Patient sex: M
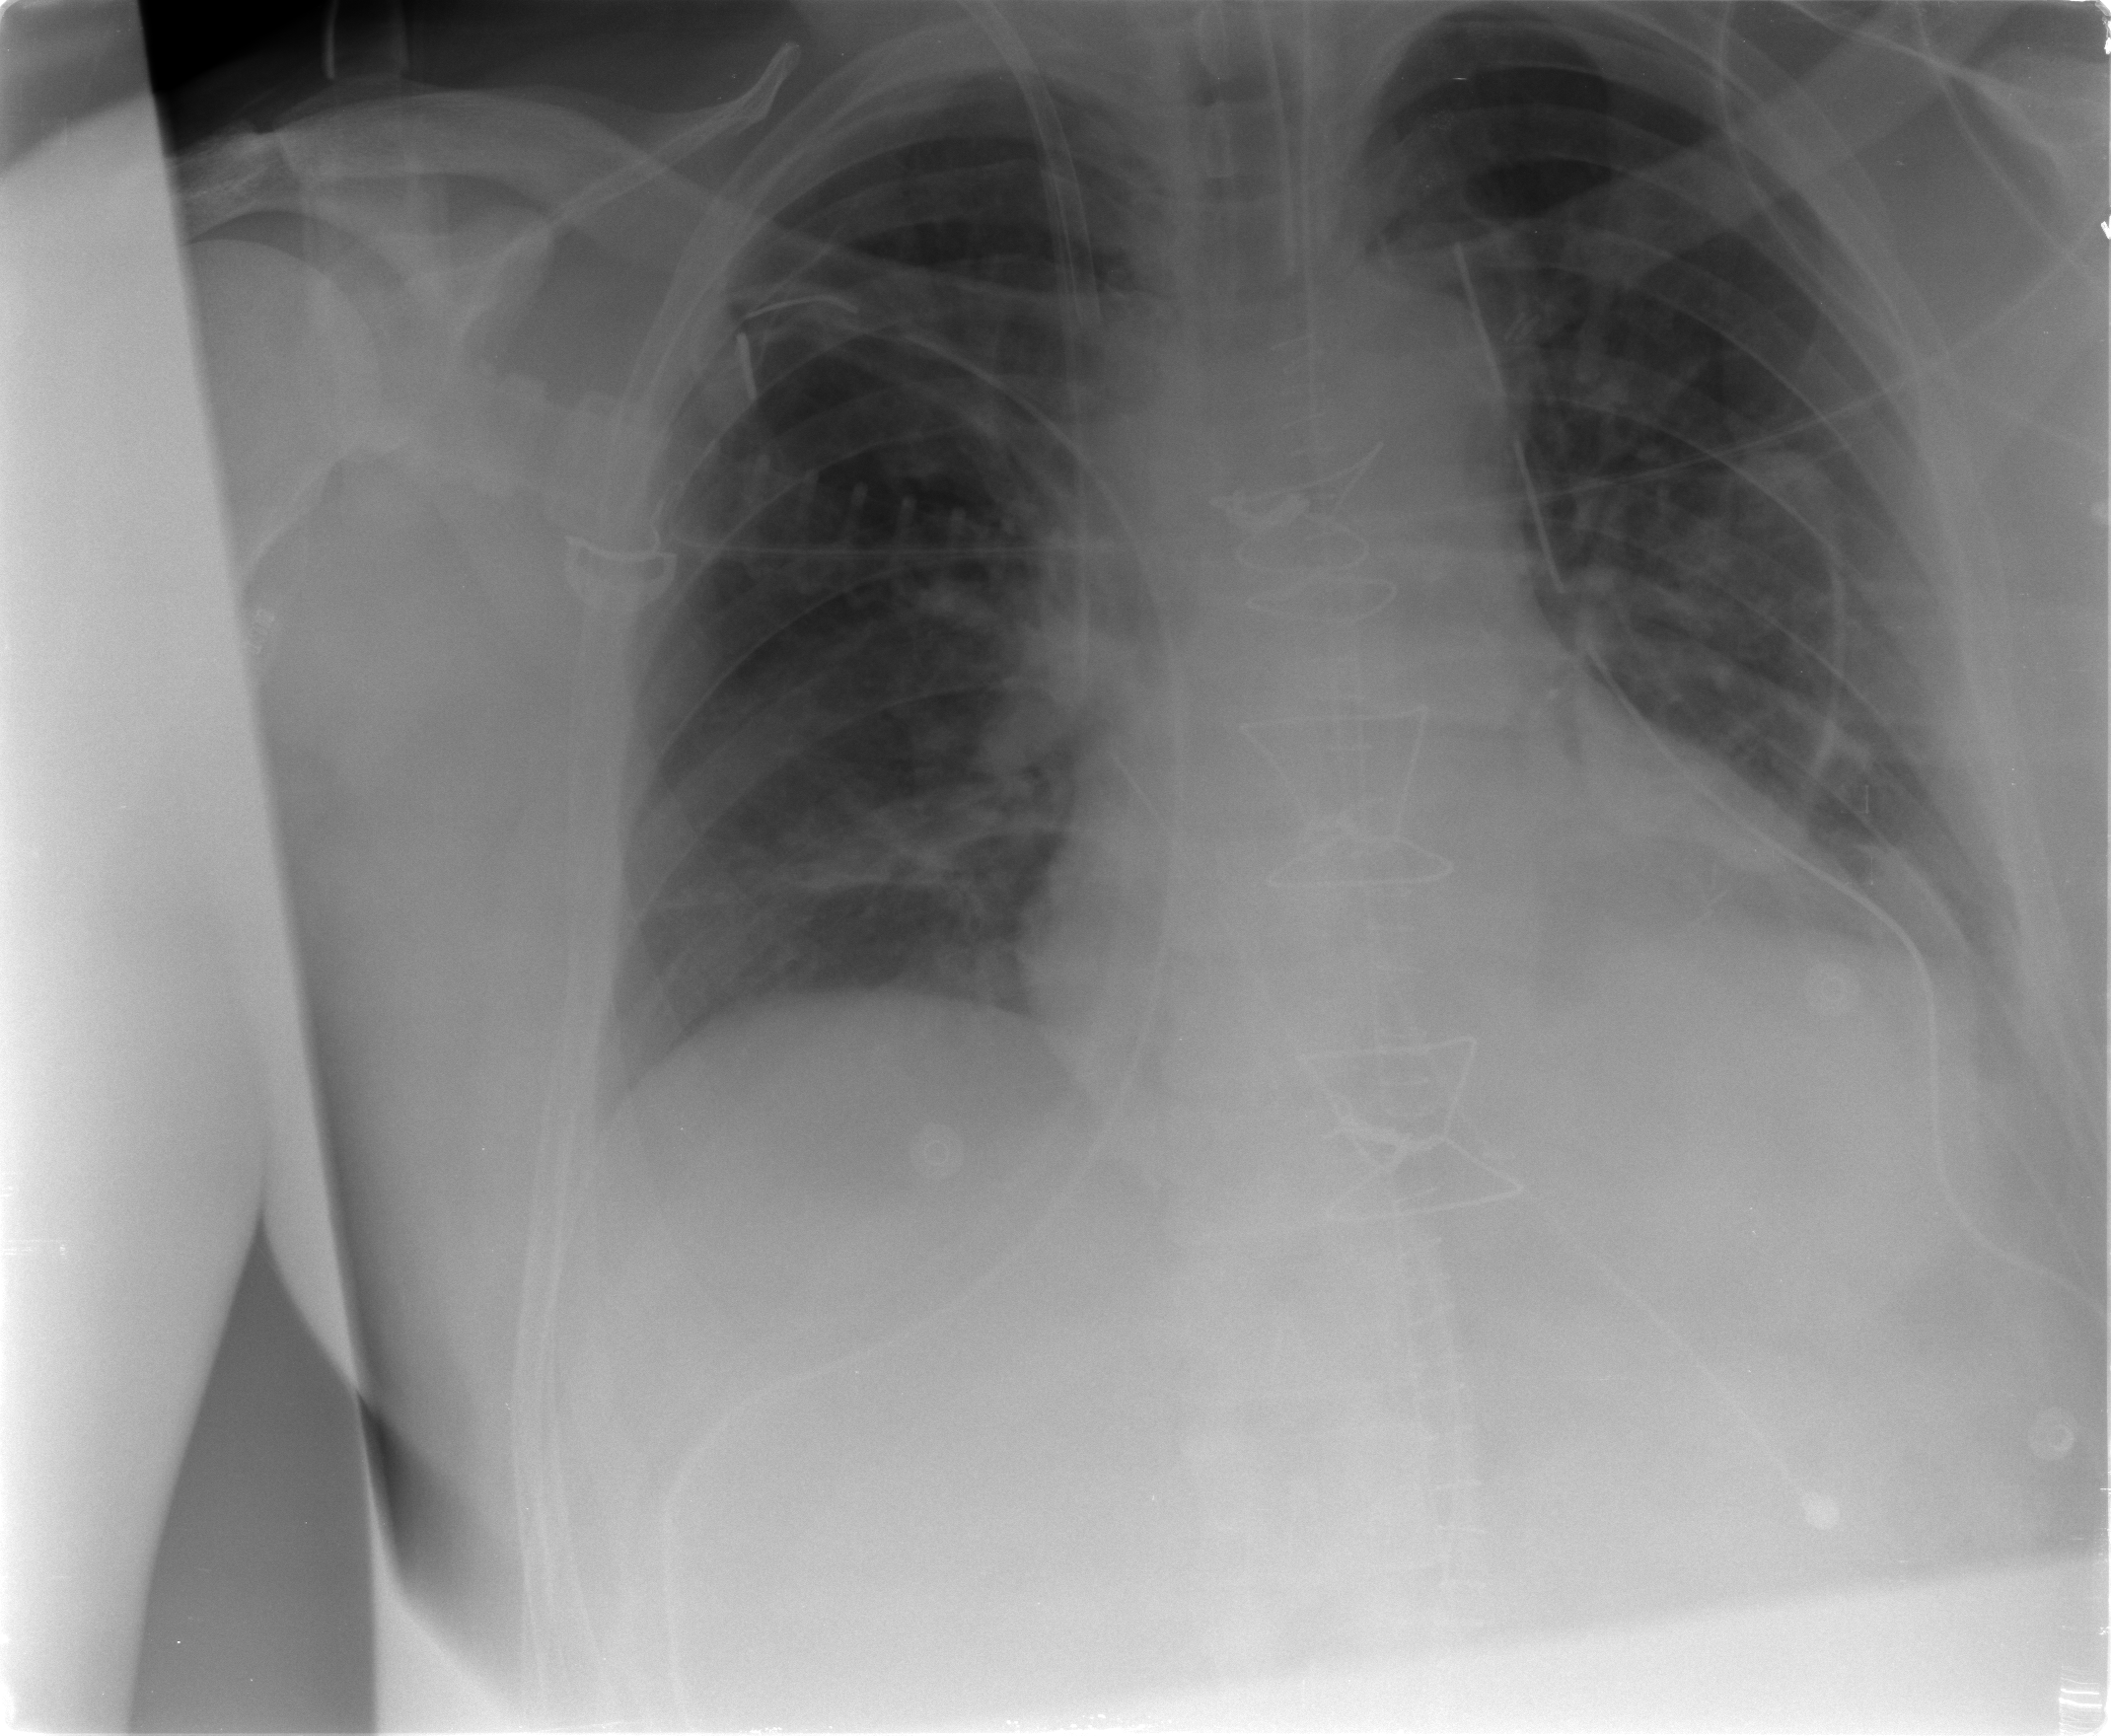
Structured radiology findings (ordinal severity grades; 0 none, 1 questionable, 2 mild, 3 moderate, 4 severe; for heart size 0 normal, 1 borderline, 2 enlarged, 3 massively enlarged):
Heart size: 2
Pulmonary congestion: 3
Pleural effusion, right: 0
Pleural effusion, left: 2
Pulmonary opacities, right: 2
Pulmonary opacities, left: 2
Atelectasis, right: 2
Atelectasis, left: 2